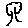
Label: tree